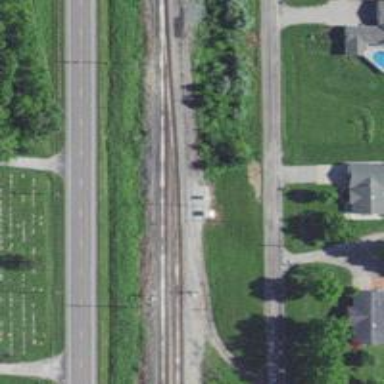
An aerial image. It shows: Railway spur junction.